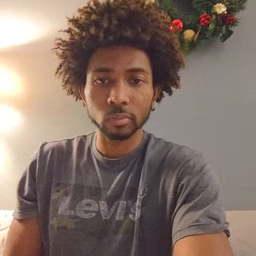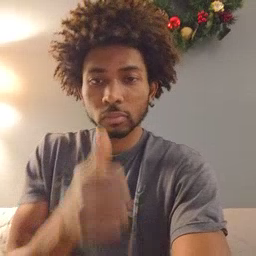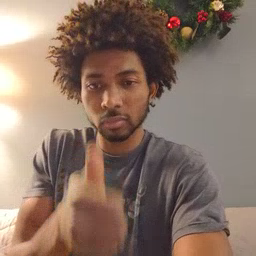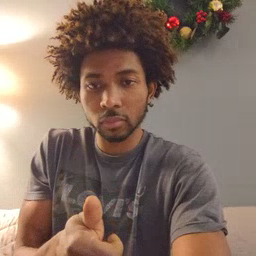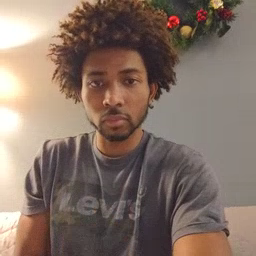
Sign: every